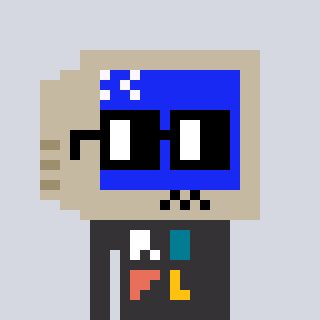
a pixel art character with square black glasses, a old monitor-shaped head and a grayscale-colored body on a cool background